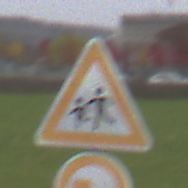
Verkehrszeichen: KinderRechts
Zusatzzeichen unten: UeberholverbotKraftfahrzeuge
Umgebung: Outdoor, Suburban
Tageszeit: Midday
Wetter: Overcast
Licht: Natural
Jahreszeit: NotSpecified
Kontrast: LowContrast